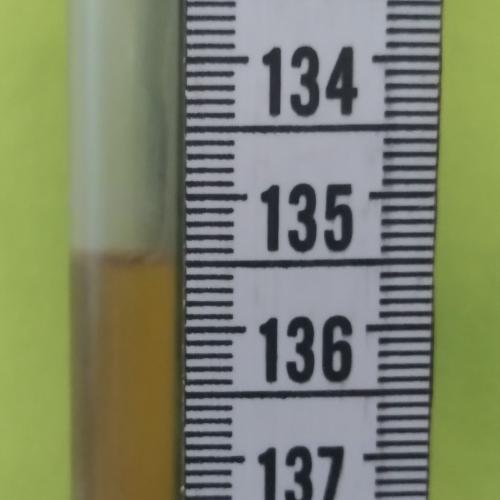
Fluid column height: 135.5 cm